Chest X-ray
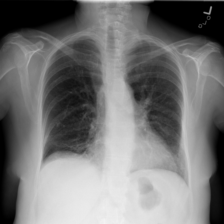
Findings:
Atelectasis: negative
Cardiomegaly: negative
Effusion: negative
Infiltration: negative
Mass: negative
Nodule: negative
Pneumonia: negative
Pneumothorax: negative
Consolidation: negative
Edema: negative
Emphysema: negative
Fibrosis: negative
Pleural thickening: negative
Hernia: negative